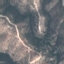
Land use / land cover: HerbaceousVegetation